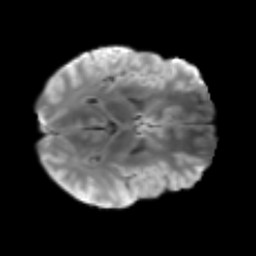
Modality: T2w
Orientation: axial
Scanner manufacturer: siemens
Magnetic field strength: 3 T
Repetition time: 3.6 s
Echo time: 0.092 s